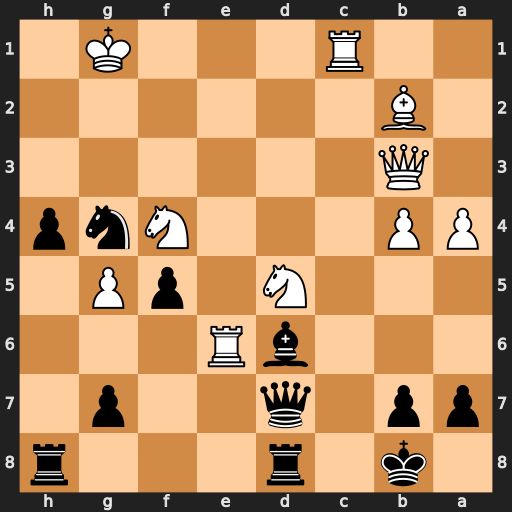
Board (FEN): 1k1r3r/pp1q2p1/3bR3/3N1pP1/PP3Nnp/1Q6/1B6/2R3K1
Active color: b
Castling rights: -
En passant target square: -
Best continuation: Bxf4 Nxf4 Qd2 Re2 Qxf4